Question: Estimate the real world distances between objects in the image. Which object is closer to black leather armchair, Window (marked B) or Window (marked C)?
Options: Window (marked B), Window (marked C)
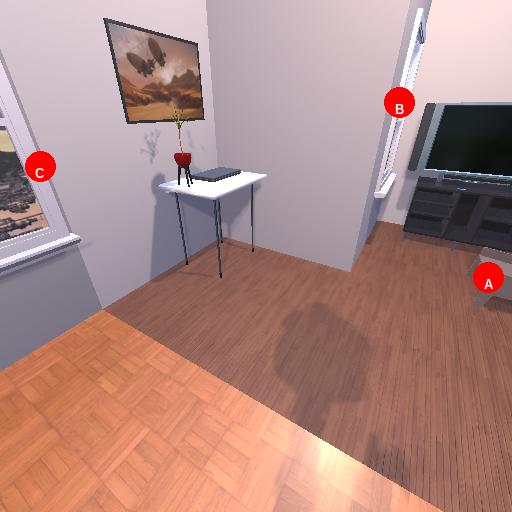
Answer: Window (marked B)